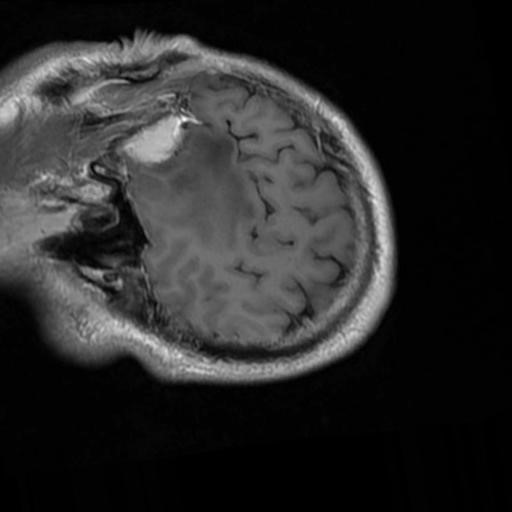
Label: brain_menin